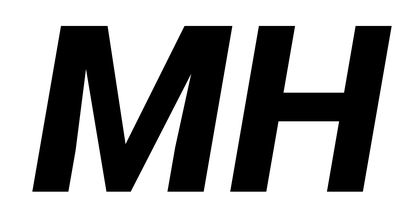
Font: Roboto-Italic_ExtraBold_Italic